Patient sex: M
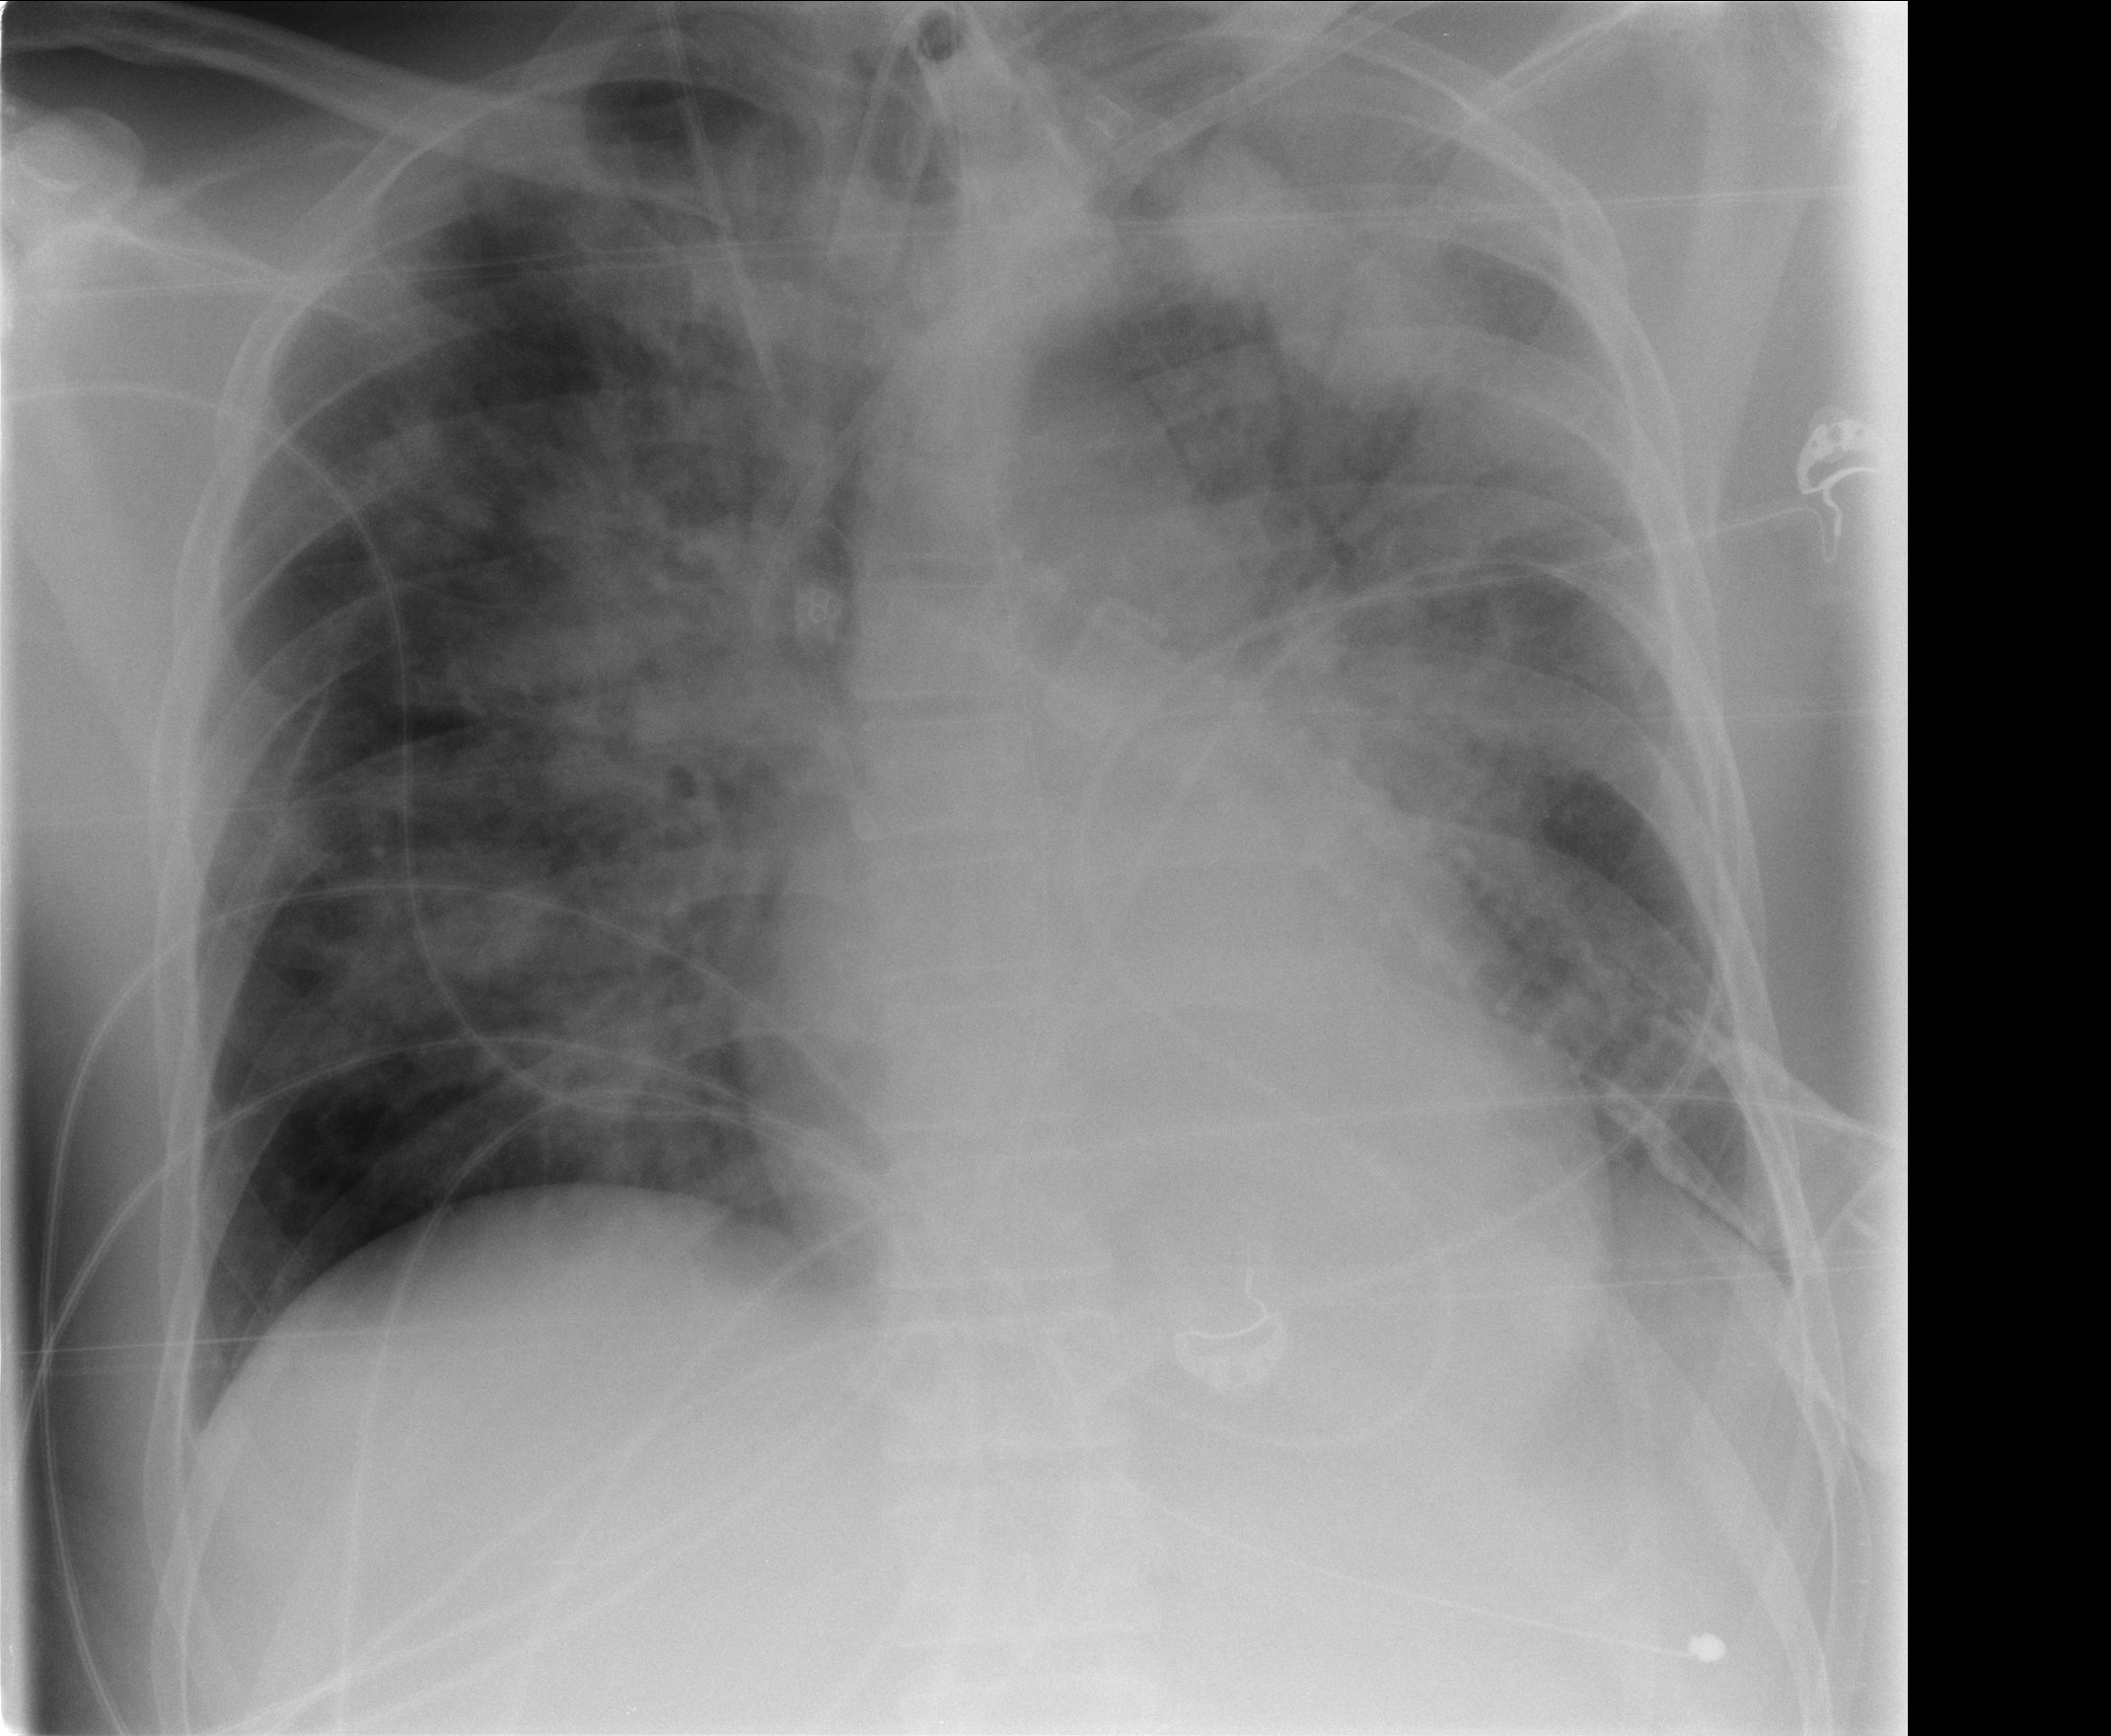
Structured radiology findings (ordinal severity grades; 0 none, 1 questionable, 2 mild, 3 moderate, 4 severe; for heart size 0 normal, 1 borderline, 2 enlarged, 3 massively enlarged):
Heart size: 1
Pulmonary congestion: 1
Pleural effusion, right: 0
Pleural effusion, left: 2
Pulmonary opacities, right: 3
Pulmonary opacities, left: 3
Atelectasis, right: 2
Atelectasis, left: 2